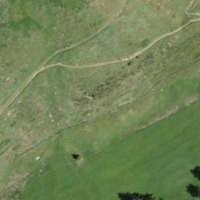
EUNIS habitat code: 26
Species observed at this site:
Geum montanum